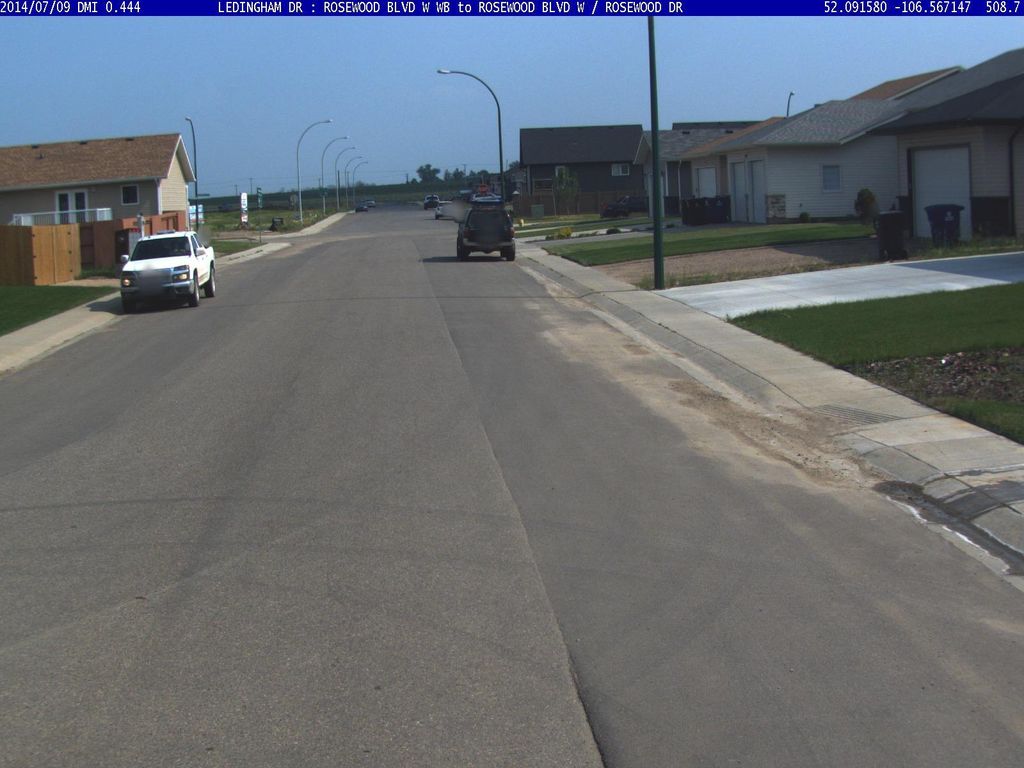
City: saskatoon